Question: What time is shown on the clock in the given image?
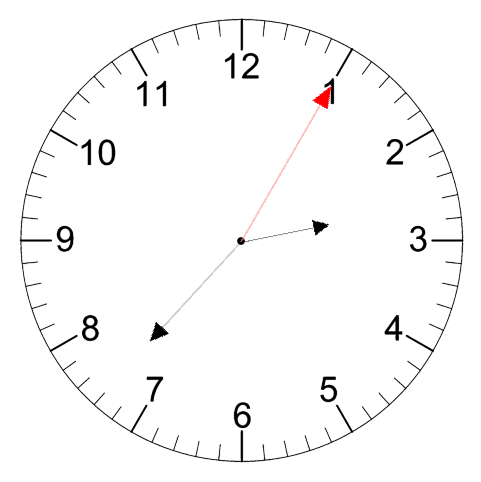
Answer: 02:37:05